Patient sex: F
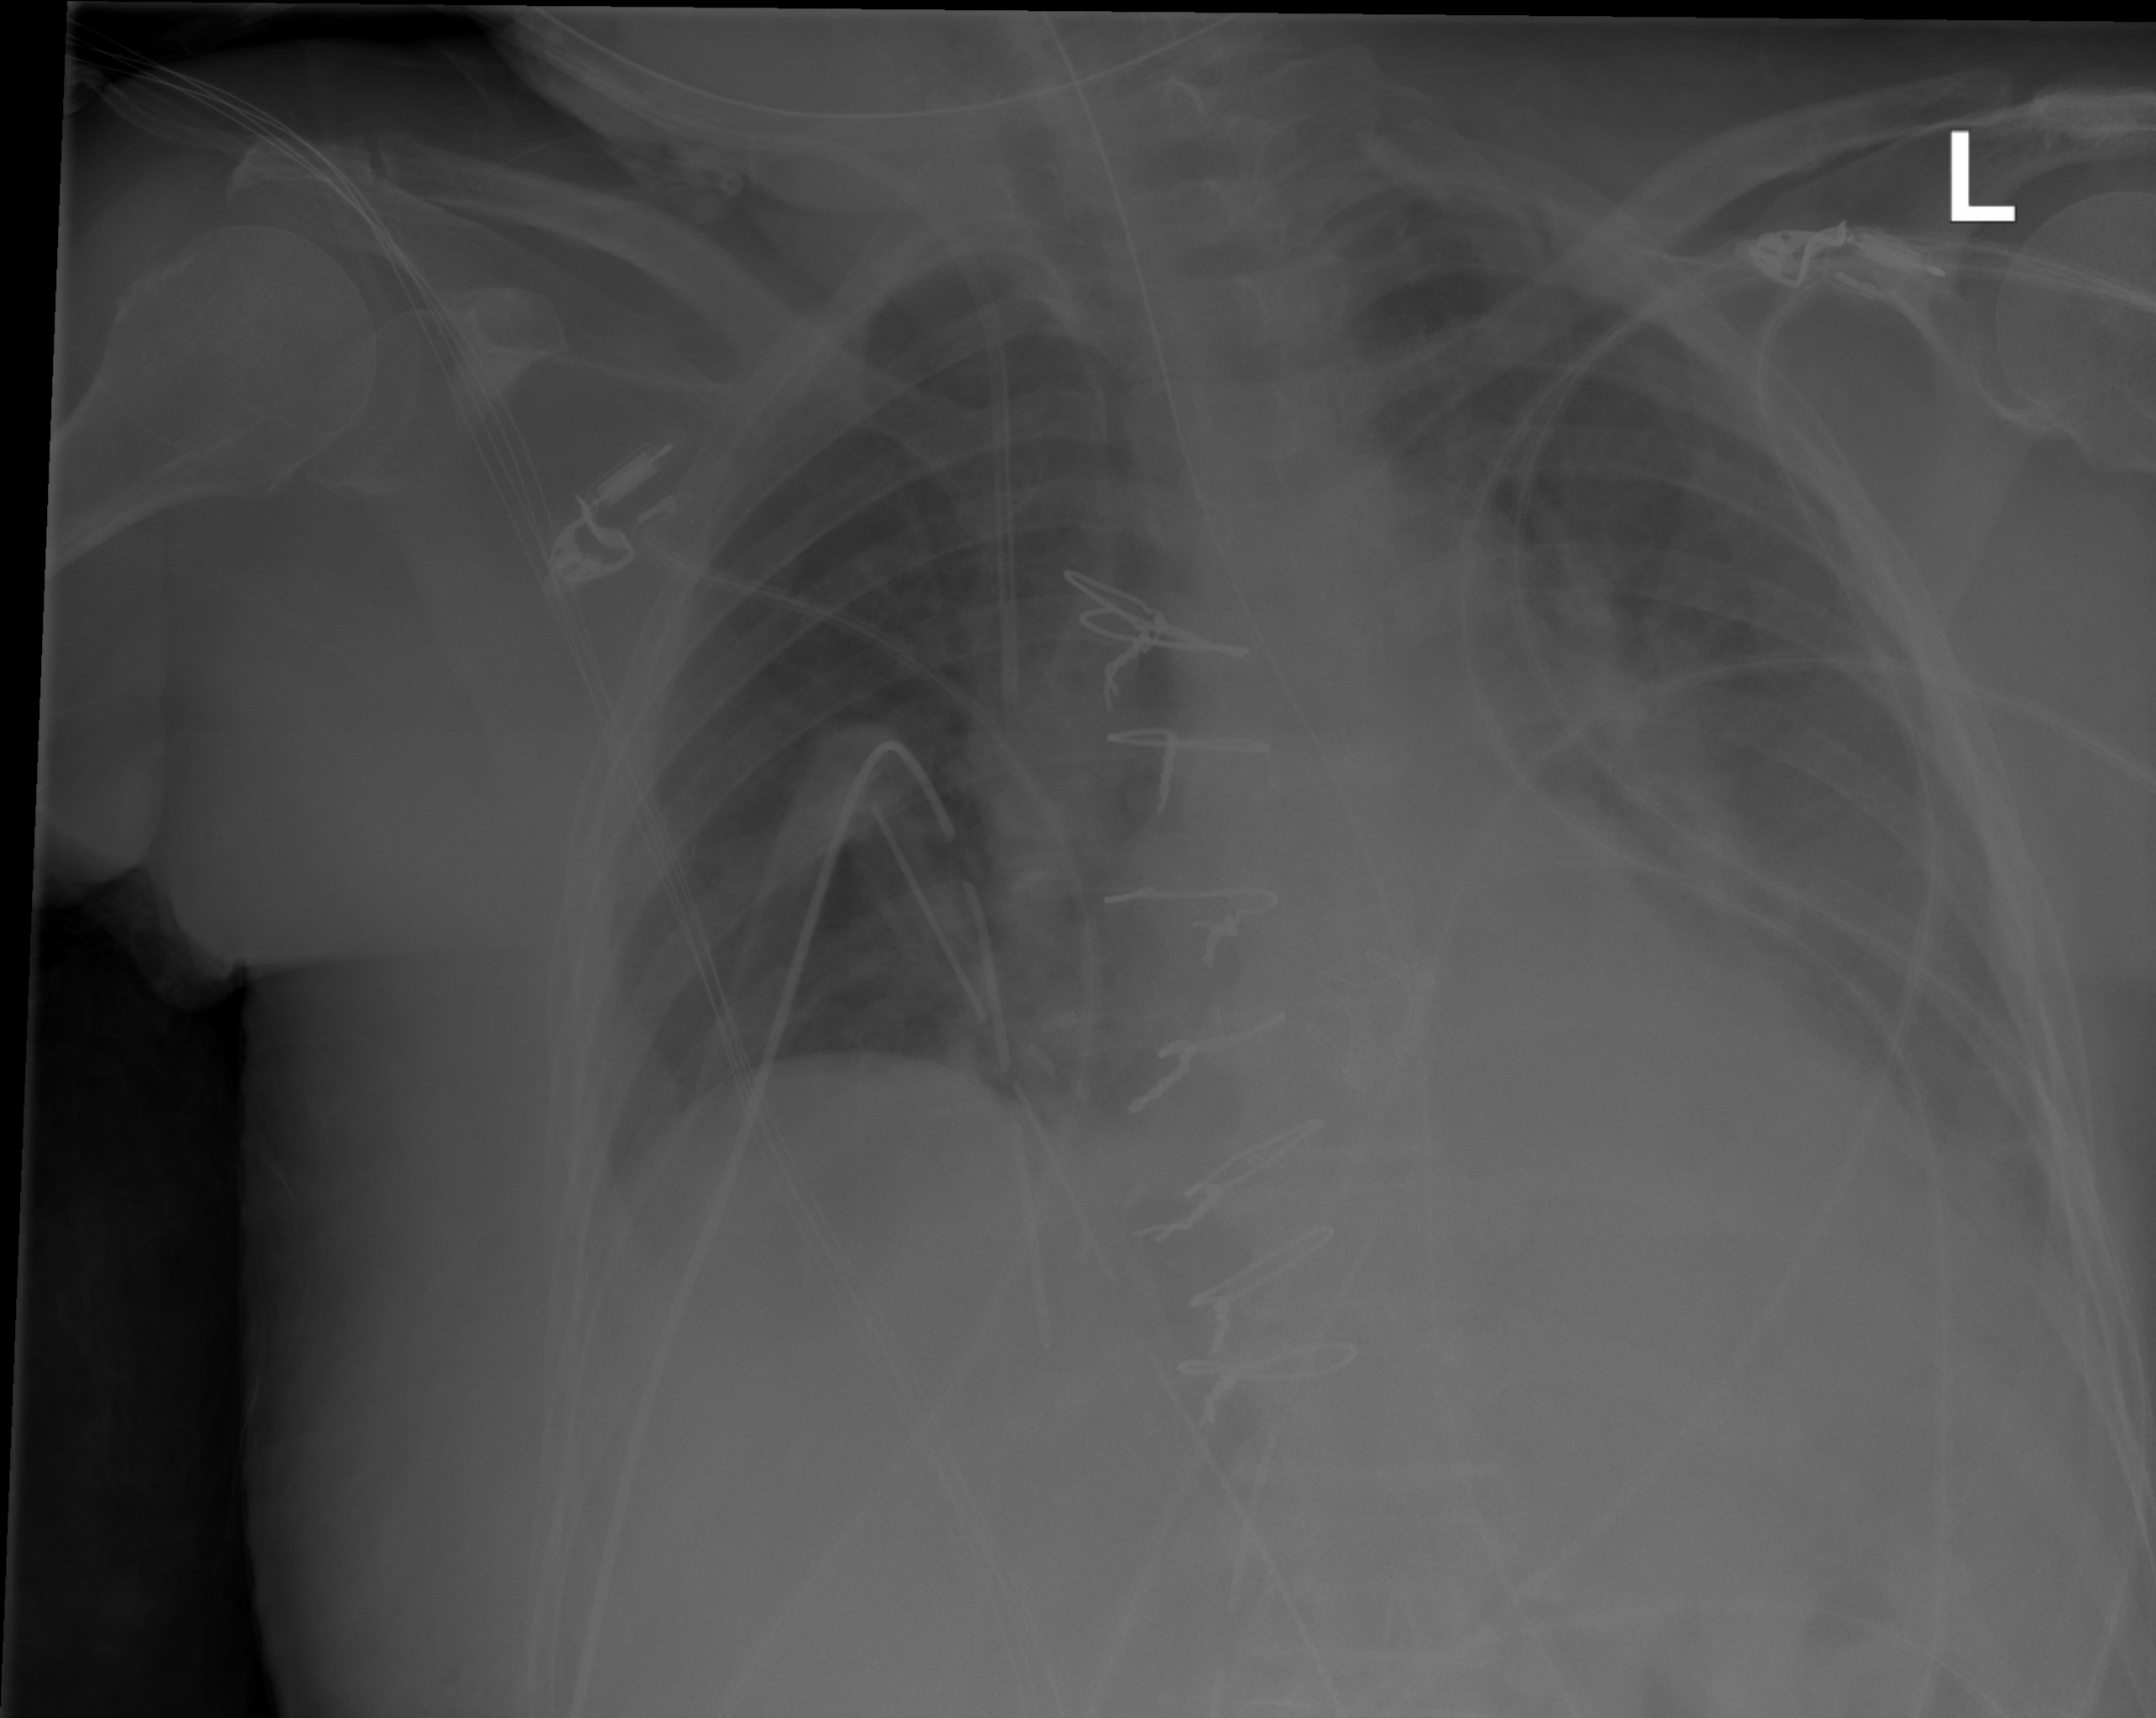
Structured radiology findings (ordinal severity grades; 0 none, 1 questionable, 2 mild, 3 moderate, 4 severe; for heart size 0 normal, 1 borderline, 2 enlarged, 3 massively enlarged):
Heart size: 2
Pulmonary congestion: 2
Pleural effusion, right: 0
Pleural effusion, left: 2
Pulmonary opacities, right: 0
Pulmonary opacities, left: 0
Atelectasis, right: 0
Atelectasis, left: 0